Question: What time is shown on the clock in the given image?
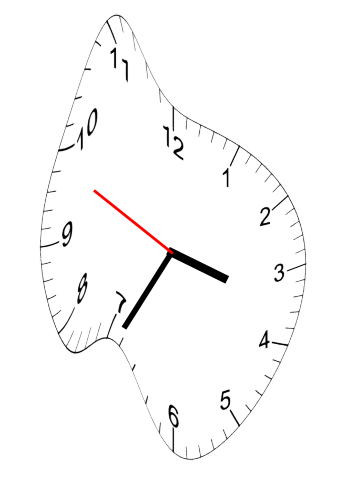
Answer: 03:34:49